Interaction volume radius: 5 \u00c5
Interaction volume height: 30 \u00c5
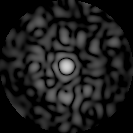
Disorder parameter: 0.8255